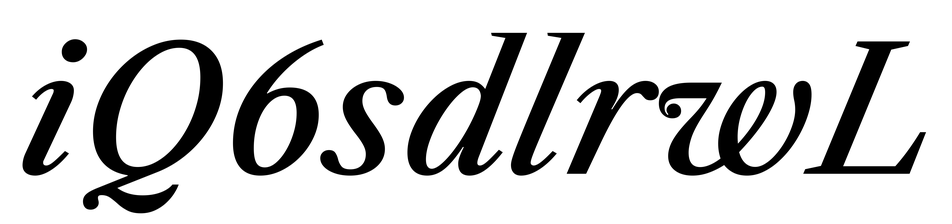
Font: LibreCaslonText-Italic_Medium_Italic